Question: In my activity I have just an ImageView. In it, the src is a picture that is a lot bigger than the screen. I want the picture to scroll slooooowly from left to right until it reaches the right margin of the photo, then start scrolling back towards left until left margin reached. Then start all over again.
I need it to happen in a separate thread so the phone would not freeze while this happens.

How can I achieve this?
Is there a widget that does this by default?
// layout:
'''
<?xml version="1.0" encoding="utf-8"?>
<RelativeLayout xmlns:android="http://schemas.android.com/apk/res/android"
android:id="@+id/mylinear"
android:layout_width="fill_parent"
android:layout_height="fill_parent"
android:orientation="vertical"
>
<ImageView
android:id="@+id/img"
android:layout_width="wrap_content"
android:layout_height="wrap_content"
android:scaleType="center"
android:src="@drawable/rainforest" />
</RelativeLayout>
'''
// and Activity
'''
public class MainActivity extends Activity {
Animation _translateAnimation;
RelativeLayout _relativeLoading = null;
@Override
protected void onCreate(Bundle savedInstanceState) {
super.onCreate(savedInstanceState);
setContentView(R.layout.activity_main);
_translateAnimation = new TranslateAnimation(TranslateAnimation.ABSOLUTE, 0f, TranslateAnimation.ABSOLUTE, -100f, TranslateAnimation.ABSOLUTE, 0f, TranslateAnimation.ABSOLUTE, 0f);
_translateAnimation.setDuration(5000);
_translateAnimation.setRepeatCount(-1);
_translateAnimation.setRepeatMode(Animation.REVERSE); // REVERSE
_translateAnimation.setInterpolator(new LinearInterpolator());
_relativeLoading = (RelativeLayout) findViewById(R.id.mylinear);
_relativeLoading.startAnimation(_translateAnimation);
}
'''
But it goes off the picture.
I mean, the scroll goes from left to right, "pushing" the picture to the left and showing the white background bellow the ImageView.
- Also, should this be inside a thread or something? I need to be able to exit this "scrolling" activity somehow, without using the Back button. I want a button on top of the ImageView (the button should stay still) and onClick it should start another Intent- It seems like the picture inside the ImageView is cropped to fit inside the screen. How can I overcome this?
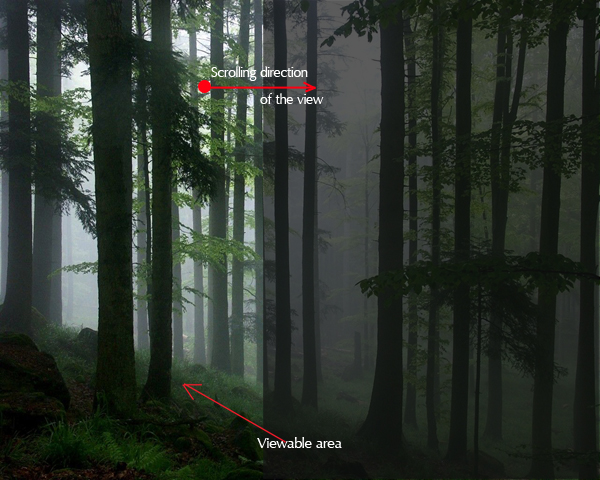
Answer: Exemple :
'''
private Animation _translateAnimation;
private ImageView _image;
_image = (ImageView)findViewById(R.id.yourimage);
_translateAnimation = new TranslateAnimation(TranslateAnimation.ABSOLUTE, 0f, TranslateAnimation.ABSOLUTE, 100f, TranslateAnimation.ABSOLUTE, 0f, TranslateAnimation.ABSOLUTE, 0f);
_translateAnimation.setDuration(10000);
_translateAnimation.setRepeatCount(-1);
_translateAnimation.setRepeatMode(Animation.REVERSE);
_translateAnimation.setInterpolator(new LinearInterpolator());
_image.setAnimation(_translateAnimation);
'''
---
This will make _linearLoading translate slowly right and left and right and left...
More duration = more slowly
TranslateAnimation.ABSOLUTE = Work with the position of the image
TranslateAnimation.RELATIVE_TO_PARENT = Work with the parent layout
...
The method TranslateAnimation(start x, end x, start y, end y)
play with that